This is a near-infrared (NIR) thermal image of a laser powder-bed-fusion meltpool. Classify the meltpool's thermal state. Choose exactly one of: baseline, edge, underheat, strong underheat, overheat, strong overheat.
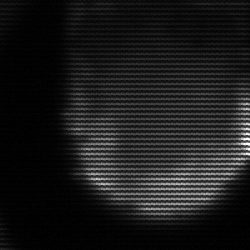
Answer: edge